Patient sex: M
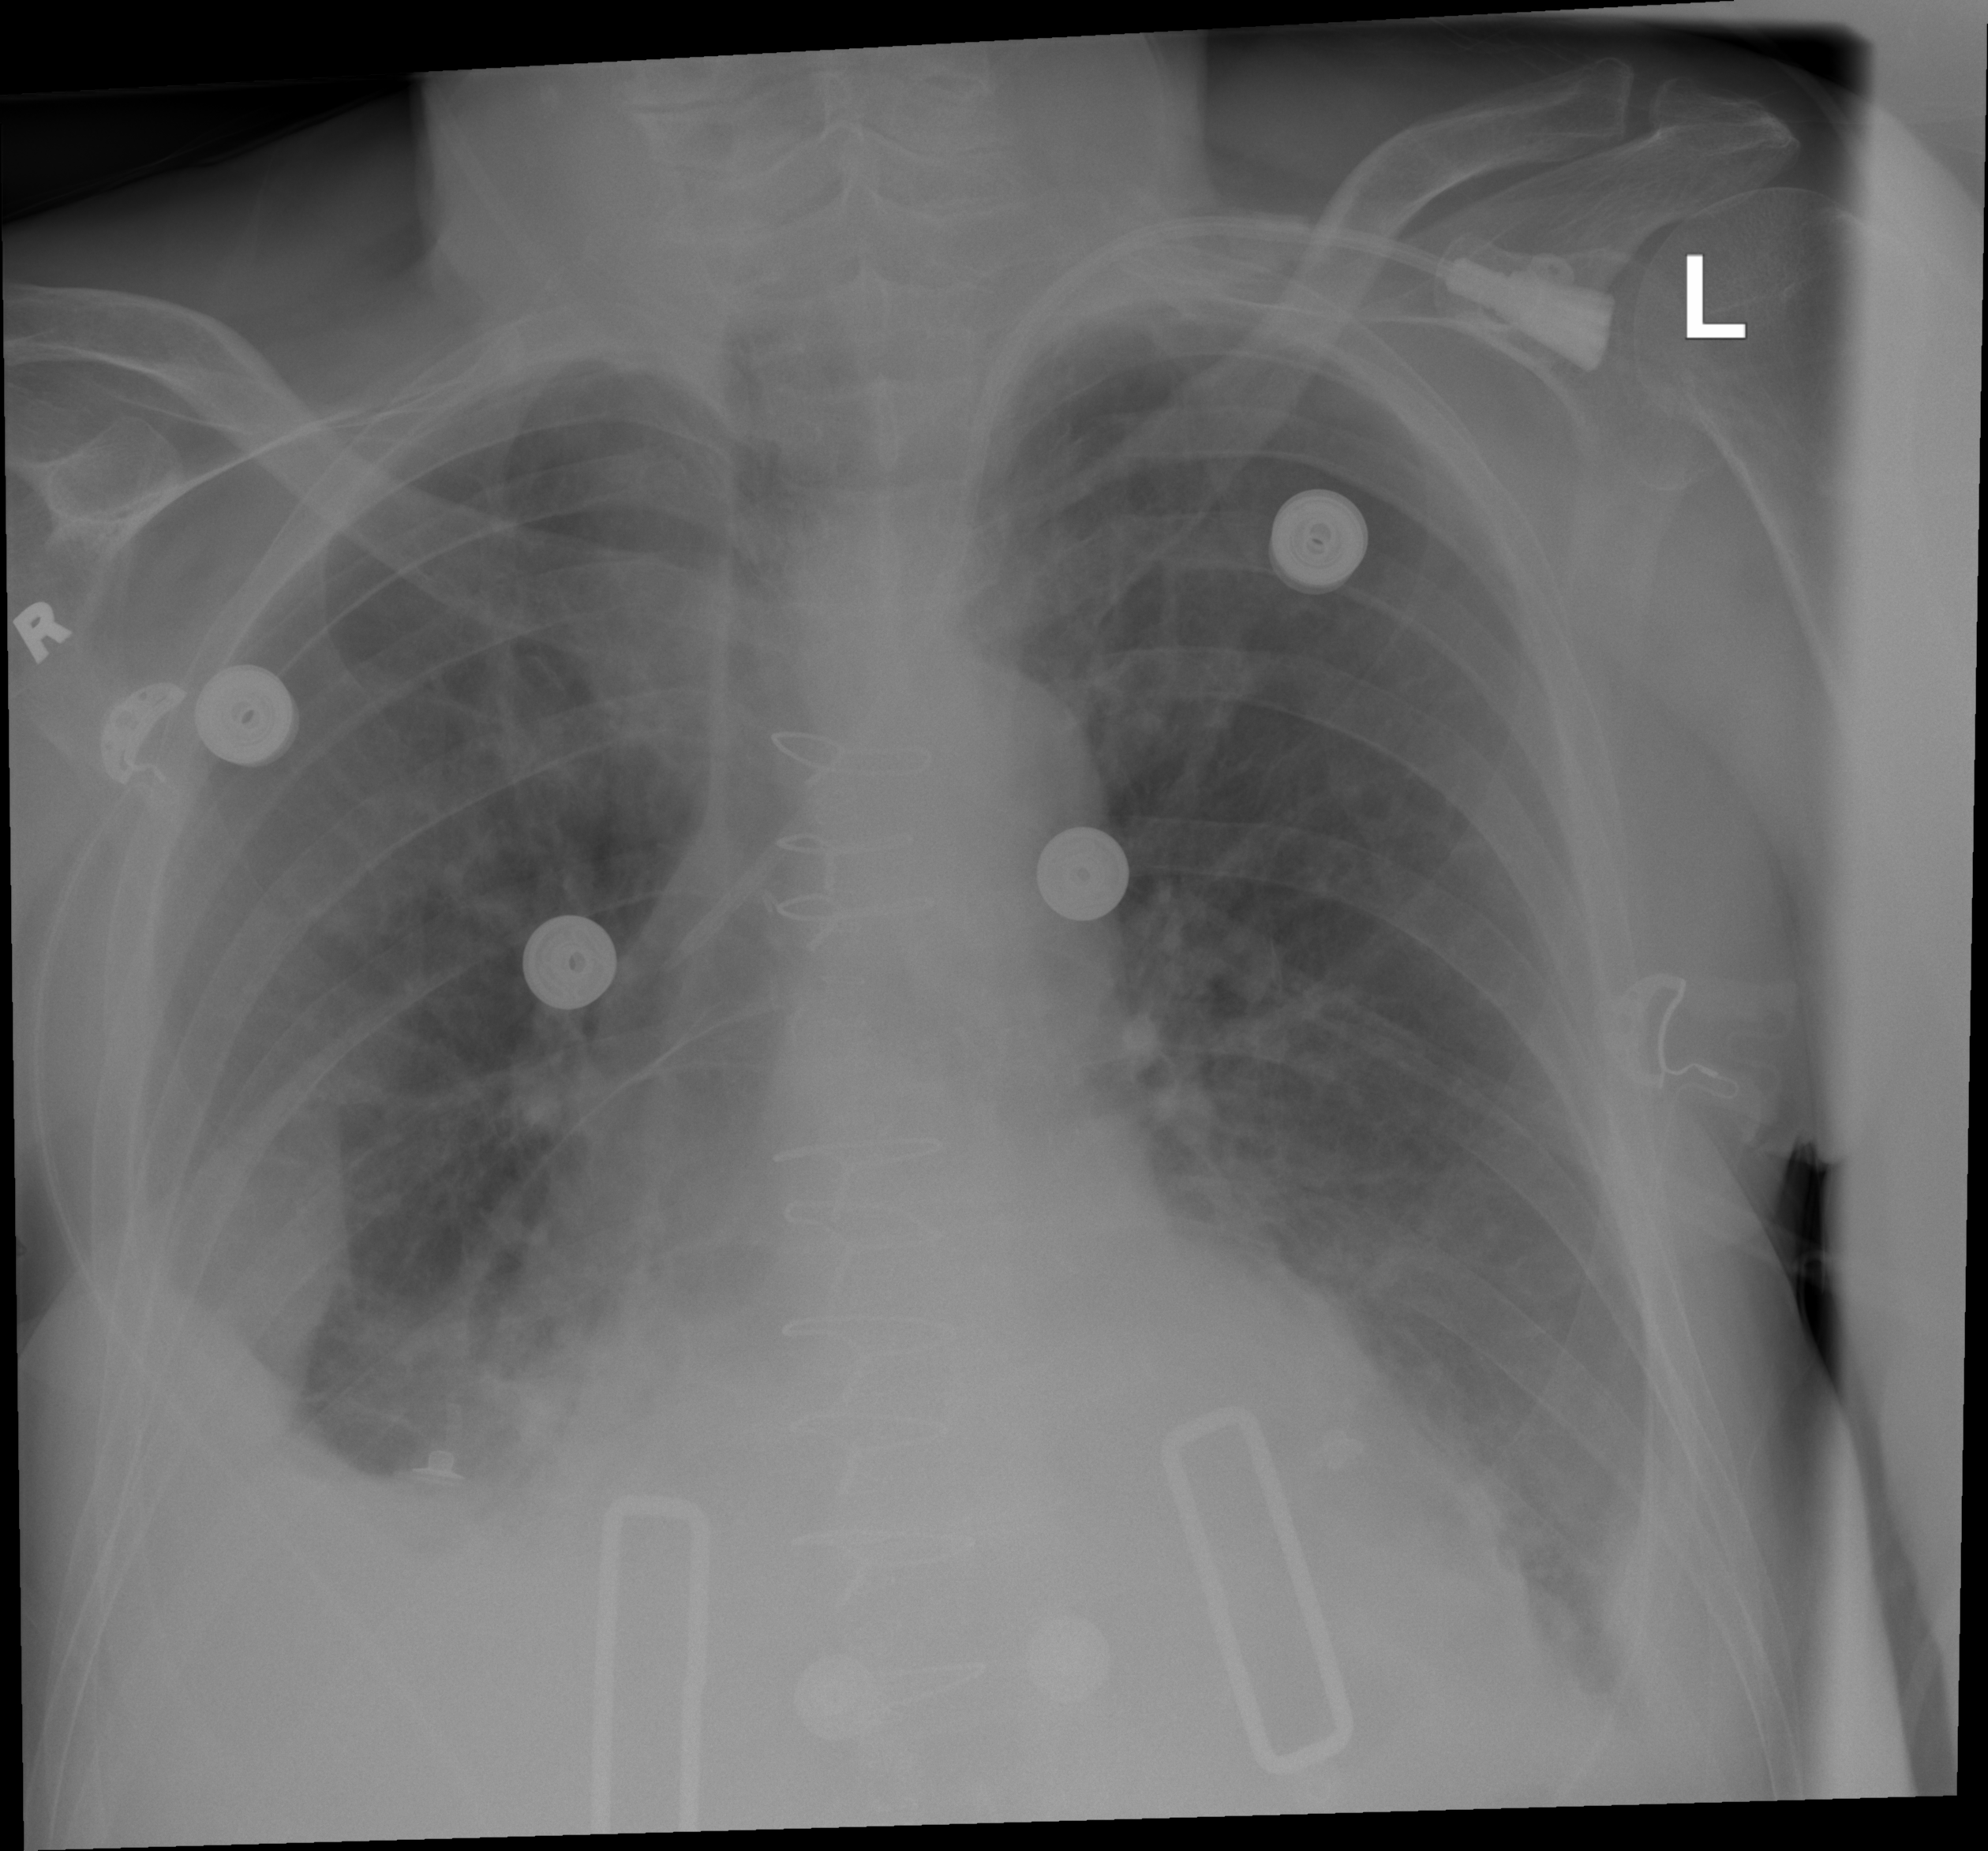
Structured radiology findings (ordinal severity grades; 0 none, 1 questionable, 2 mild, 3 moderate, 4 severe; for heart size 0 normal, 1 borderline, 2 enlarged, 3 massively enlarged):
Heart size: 0
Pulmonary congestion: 0
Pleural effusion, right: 3
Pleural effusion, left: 2
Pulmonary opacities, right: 2
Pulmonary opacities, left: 0
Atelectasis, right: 2
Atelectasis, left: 0